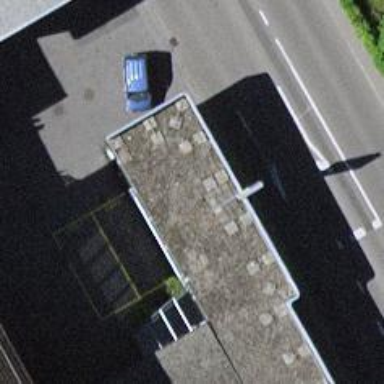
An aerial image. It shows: Fuel station.